Question: I have an error while looping over a query using 'cfloop'.
When I use a 'cfdump' on the query (inside the loop, mind you), I can see all the data just fine. But when I try to get the value of each variable as you normally do in 'cfloop', I get a message that says they are undefined. I then changed each variable to reference the query specifically, and now the problem is that the variable is undefined in the query. Here's the code:
'''
<cffunction name="writeCourses">
<cfargument name="recordset" required="yes" type="query">
<cfif recordset.RecordCount NEQ 0>
<cfset temp = "">
<cfoutput>
<cfloop query="recordset">
<!--- <cfdump var="#recordset#"> <cfabort/> --->
<cfset temp = temp & "<strong>#recordset.courseType# #recordset.courseNum# ">
<cfif isDefined("recordset.courseTHM") AND recordset.courseTHM EQ 1>
<cfset temp = temp & "(#left(recordset.courseNum,3)#4) ">
</cfif>
<cfif isDefined("recordset.courseName")>
<cfset temp = temp & "#recordset.courseName# </strong><br>">
</cfif>
<cfset temp = temp & "#recordset.courseDESC#<br>">
<cfset temp = temp & "#recordset.courseHours#<br><br>">
</cfloop>
</cfoutput>
<cfelse>
<cfset temp = "">
</cfif>
<cfreturn temp>
</cffunction>
'''
So as you can see, each variable is enclosed in '##' tags. Originally none of them were proceeded by 'recordset.' but they were still undefined. And when I uncomment the 'cfdump' and 'cfabort' tags, those work fine and I can see the 'recordset' query with all the data as it should be.
Every other time I have used 'cfloop' with a query it works as expected. Also, I did not write this code, I am having to modify it (the original author no longer works here).
Here's an example of the 'recordset' dump:

The error message:
Detail: [empty string]
ErrNumber: 0
Message: Element COURSETYPE is undefined in RECORDSET.
Resolvedname: RECORDSET
The error line is:
'''
<cfset temp = temp & "<strong>#recordset.courseType# #recordset.courseNum# ">
<cfif isDefined("recordset.courseTHM") AND recordset.courseTHM EQ 1>
<cfset temp = temp & "(#left(recordset.courseNum,3)#4) ">
</cfif>
<cfif isDefined("recordset.courseName")>
<cfset temp = temp & "#recordset.courseName# </strong><br>">
</cfif>
'''
That's all one line :/
The stored procedure/function calling the above:
'''
<cffunction name="getCoursesByDept">
<cfargument name="deptCode" required="yes" type="string">
<CFSTOREDPROC procedure="dbo.GetCourses" datasource="WebCatalog">
<CFPROCPARAM type="IN" dbvarname="@deptCode" value="#deptCode#" cfsqltype="CF_SQL_CHAR">
<CFPROCRESULT name="result">
</CFSTOREDPROC>
<cfinvoke method="writeCourses" recordset="#result#" returnvariable="output">
<cfreturn output>
</cffunction>
'''
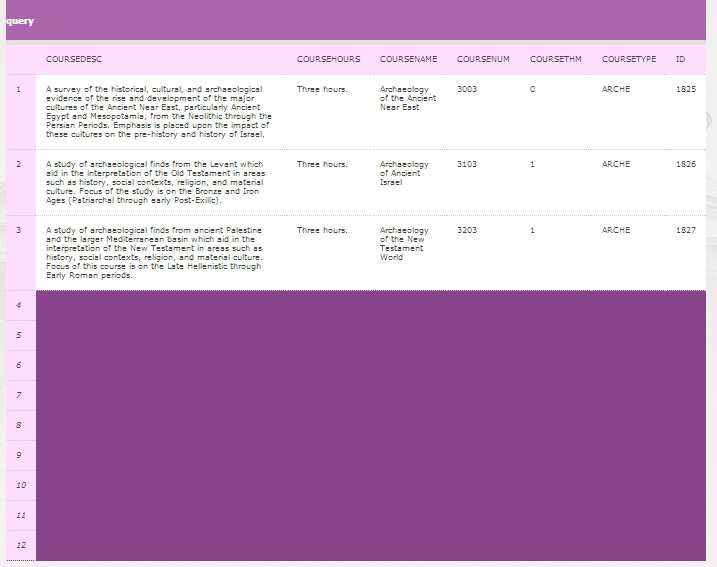
Answer: Your problem appears to be failure to scope. Here are your first 4 lines:
'''
<cffunction name="writeCourses">
<cfargument name="recordset" required="yes" type="query">
<cfif recordset.RecordCount NEQ 0>
<cfset temp = "">
'''
Try it like this:
'''
<cffunction name="writeCourses">
<cfargument name="recordset" required="yes" type="query">
<cfset var temp = "">
<cfif arguments.recordset.RecordCount NEQ 0>
'''
The differences are the use of the var keyword for your local variable temp, and adding the arguments scope to the recordset variable.